Question: How can I make the Linear layout's background transparent?

I want to make the area around the share button transparent. I have tried various solutions like
'''
android:background="@android:color/transparent"
'''
and
'''
android:alpha="0"
'''
and many other solutions but none of these seems working.
How can I make this area transparent over the image and other elements?
I have also tried the Frame Layout but it also doesn't work.
Here is my XML code:
'''
<?xml version="1.0" encoding="utf-8"?>
<androidx.constraintlayout.widget.ConstraintLayout xmlns:android="http://schemas.android.com/apk/res/android"
xmlns:app="http://schemas.android.com/apk/res-auto"
xmlns:tools="http://schemas.android.com/tools"
android:layout_width="match_parent"
android:layout_height="match_parent"
android:theme="@style/Theme.MaterialComponents"
tools:context=".ReadMoreActivity">
<LinearLayout
android:layout_width="match_parent"
android:layout_height="match_parent"
android:orientation="vertical"
app:layout_constraintBottom_toBottomOf="parent"
app:layout_constraintEnd_toEndOf="parent"
app:layout_constraintStart_toStartOf="parent"
app:layout_constraintTop_toTopOf="parent">
<ScrollView
android:layout_width="match_parent"
android:layout_height="wrap_content"
android:layout_gravity="center"
android:paddingBottom="100dp">
<LinearLayout
android:layout_width="match_parent"
android:layout_height="wrap_content"
android:orientation="vertical">
<ImageView
android:id="@+id/readMoreImage"
android:layout_width="match_parent"
android:layout_height="wrap_content"
android:scaleType="fitCenter" />
<TextView
android:id="@+id/readMoreTitle"
android:layout_width="match_parent"
android:layout_height="wrap_content"
android:text="Card Title"
android:textAlignment="center"
android:textColor="#000000"
android:textSize="30dp" />
<TextView
android:id="@+id/readMoreDesc"
android:layout_width="match_parent"
android:layout_height="wrap_content"
android:layout_marginLeft="20dp"
android:paddingBottom="20dp"
android:text="Card description"
android:textAlignment="textStart"
android:textColor="#000000" />
</LinearLayout>
</ScrollView>
<LinearLayout
android:layout_width="wrap_content"
android:layout_height="100dp"
android:layout_gravity="center"
android:layout_marginTop="-100dp"
android:orientation="horizontal">
<com.google.android.material.button.MaterialButton
android:id="@+id/shareButton"
style="@style/Widget.MaterialComponents.Button.OutlinedButton"
android:layout_width="wrap_content"
android:layout_height="match_parent"
android:layout_gravity="center"
android:paddingLeft="50dp"
android:paddingRight="50dp"
android:text="Share"
android:textColor="#ffff"
android:textSize="25dp"
app:backgroundTint="#9C27B0"
app:strokeColor="#9C27B0"
app:strokeWidth="2dp" />
</LinearLayout>
</LinearLayout>
</androidx.constraintlayout.widget.ConstraintLayout>
'''
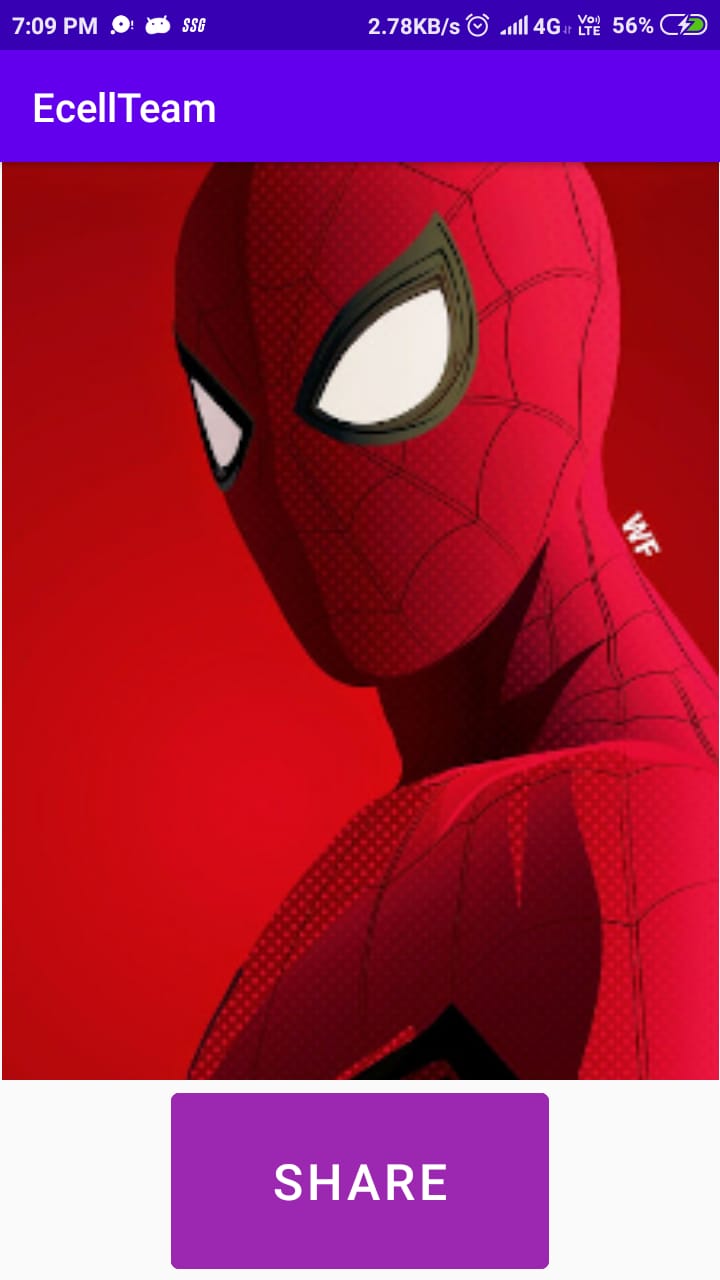
Answer: If I undestood You correclty You can do it like this:
'''
<?xml version="1.0" encoding="utf-8"?>
<androidx.constraintlayout.widget.ConstraintLayout xmlns:android="http://schemas.android.com/apk/res/android"
xmlns:app="http://schemas.android.com/apk/res-auto"
android:layout_width="match_parent"
android:layout_height="match_parent"
android:theme="@style/Theme.MaterialComponents"
>
<ScrollView
android:layout_width="match_parent"
android:layout_height="0dp"
app:layout_constraintEnd_toEndOf="parent"
app:layout_constraintStart_toStartOf="parent"
app:layout_constraintTop_toTopOf="parent"
>
<LinearLayout
android:layout_width="match_parent"
android:layout_height="wrap_content"
android:orientation="vertical"
>
<ImageView
android:layout_width="match_parent"
android:layout_height="wrap_content"
android:adjustViewBounds="true"
android:scaleType="fitXY"
android:src="@drawable/ic_launcher_background"
/>
<TextView
android:id="@+id/readMoreTitle"
android:layout_width="match_parent"
android:layout_height="wrap_content"
android:text="Card Title"
android:textAlignment="center"
android:textColor="#000000"
android:textSize="30sp"
/>
<TextView
android:id="@+id/readMoreDesc"
android:layout_width="match_parent"
android:layout_height="wrap_content"
android:layout_marginStart="20dp"
android:text="@string/long_card_desc"
android:textAlignment="textStart"
android:textColor="#000000"
>
</TextView>
</LinearLayout>
</ScrollView>
<com.google.android.material.button.MaterialButton
android:layout_width="wrap_content"
android:layout_height="wrap_content"
android:layout_marginBottom="8dp"
android:backgroundTint="#880E4F"
android:text="Share"
android:textColor="#FFF9C4"
app:cornerRadius="15dp"
app:layout_constraintBottom_toBottomOf="parent"
app:layout_constraintEnd_toEndOf="parent"
app:layout_constraintStart_toStartOf="parent"
app:strokeColor="#006064"
app:strokeWidth="1dp" />
</androidx.constraintlayout.widget.ConstraintLayout>
'''
Now Button sticks to the bottom of the screen and You can scroll the content.
Result (left with a scrolled view and right starter look):
<URL>